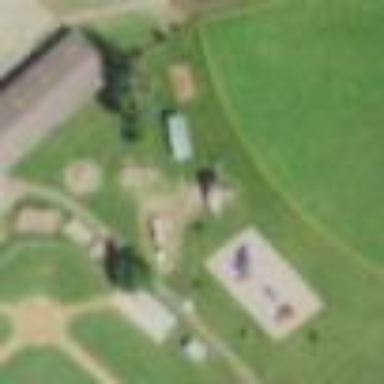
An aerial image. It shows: Recreation ground that serves as park.